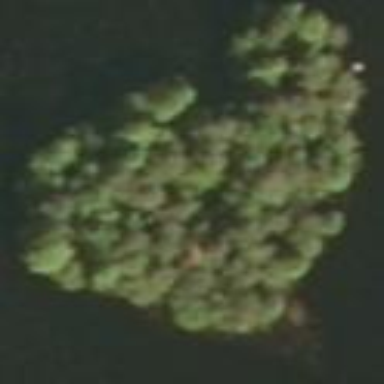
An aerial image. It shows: Island.